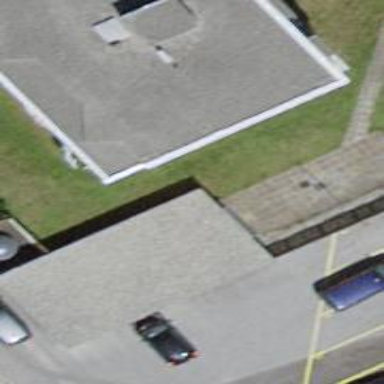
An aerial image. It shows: Group of garages.